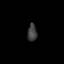
Tissue: lung
Cell type: Myeloid cells
Senescence score: 0.6423
Nuclear area (px): 158
Mean DAPI intensity: 62.557